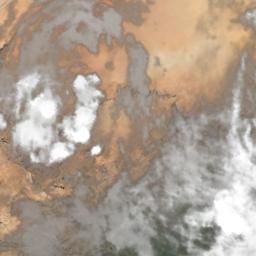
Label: cloud